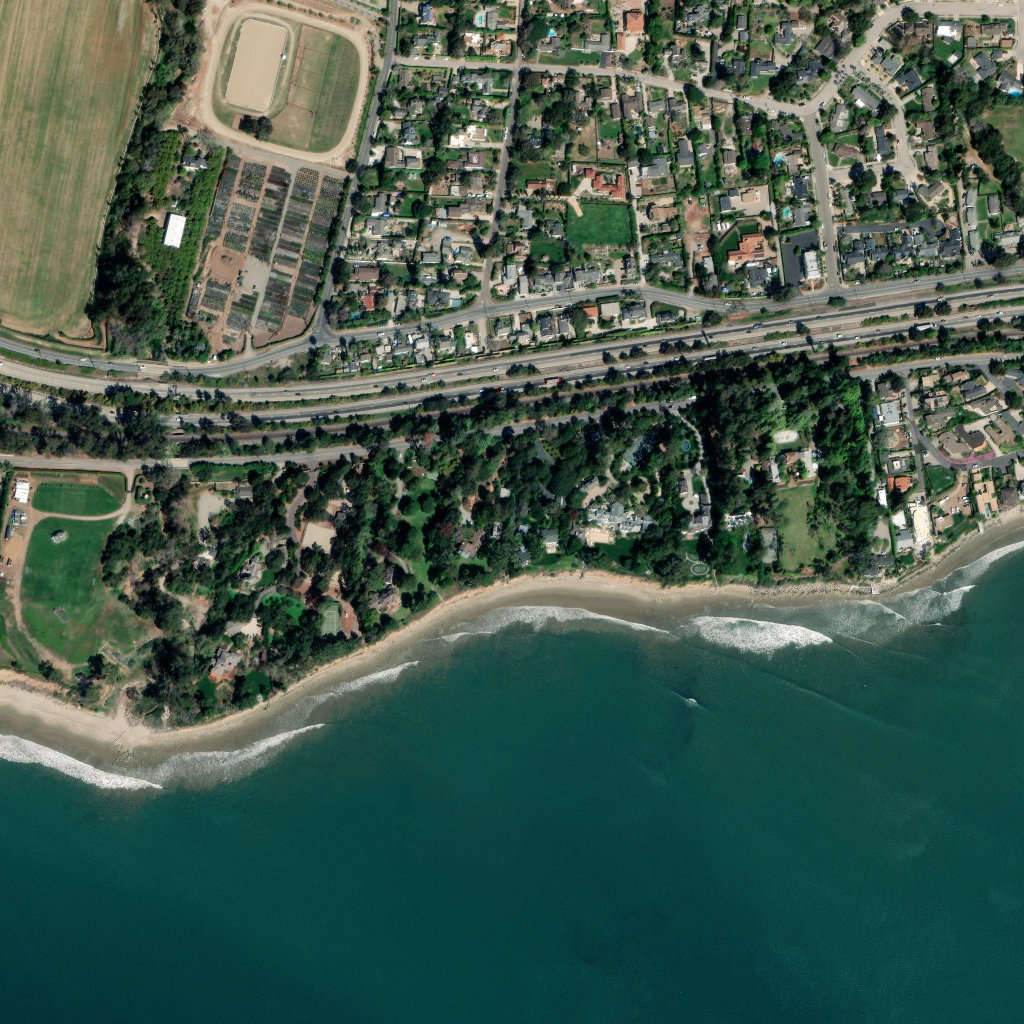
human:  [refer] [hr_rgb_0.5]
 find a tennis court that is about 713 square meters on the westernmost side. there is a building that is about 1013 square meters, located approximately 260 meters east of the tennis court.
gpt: <box>[[31, 58, 33, 62, 0]]</box>